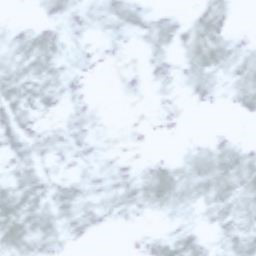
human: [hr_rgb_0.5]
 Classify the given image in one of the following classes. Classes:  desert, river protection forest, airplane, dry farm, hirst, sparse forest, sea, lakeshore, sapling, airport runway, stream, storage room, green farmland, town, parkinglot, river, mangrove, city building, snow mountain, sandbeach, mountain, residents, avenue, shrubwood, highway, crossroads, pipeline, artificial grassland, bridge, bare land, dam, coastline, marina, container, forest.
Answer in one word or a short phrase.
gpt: snow mountain